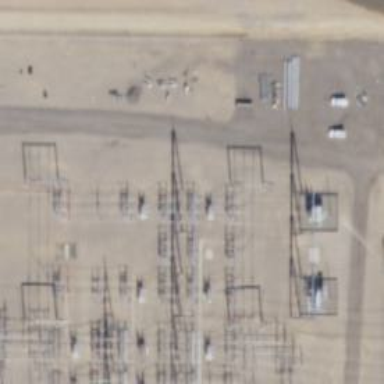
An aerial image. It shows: Switch for power supply.